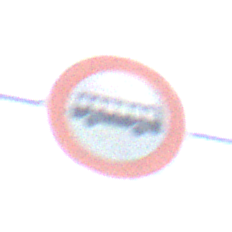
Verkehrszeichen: VerbotKraftomnibusse
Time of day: MorningAfternoon
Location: Outdoor (Urban)
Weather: PartlyCloudy
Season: NotSpecified
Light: Natural